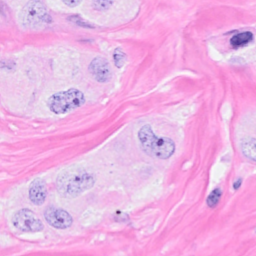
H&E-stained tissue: Breast